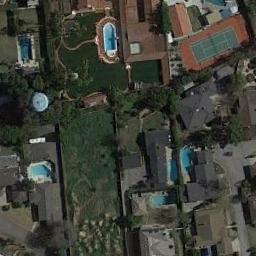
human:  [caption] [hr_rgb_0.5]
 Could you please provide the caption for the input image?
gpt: The tennis court is next to some buildings and trees .

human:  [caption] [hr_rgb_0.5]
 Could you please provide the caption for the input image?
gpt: Tennis court and swimming pool in the middle of a residential area surrounded by trees .

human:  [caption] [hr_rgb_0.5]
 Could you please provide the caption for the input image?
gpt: There are three tennis courts on the grass .

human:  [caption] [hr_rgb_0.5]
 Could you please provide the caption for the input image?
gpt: Many buildings of different shapes are beside the tennis courts .

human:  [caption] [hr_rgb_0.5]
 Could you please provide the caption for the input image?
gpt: There are some buildings and green trees near the tennis court .